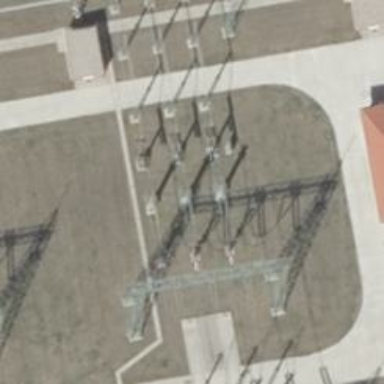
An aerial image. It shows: Outdoor switch with 3 cables.